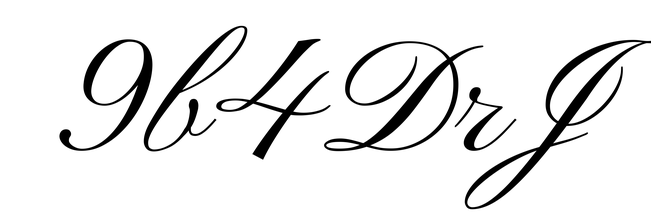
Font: PinyonScript-Regular